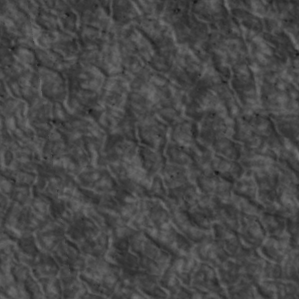
Label: non_frost